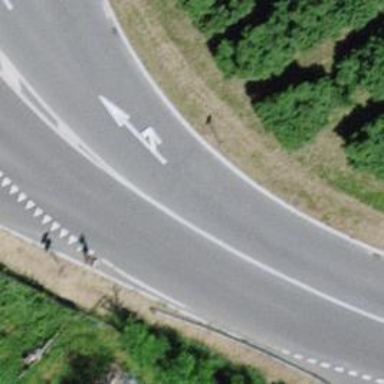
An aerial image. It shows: Tertiary road with asphalt surface.